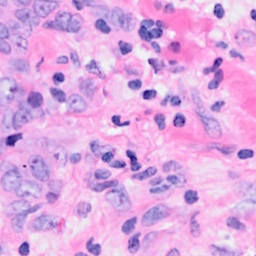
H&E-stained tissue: Breast